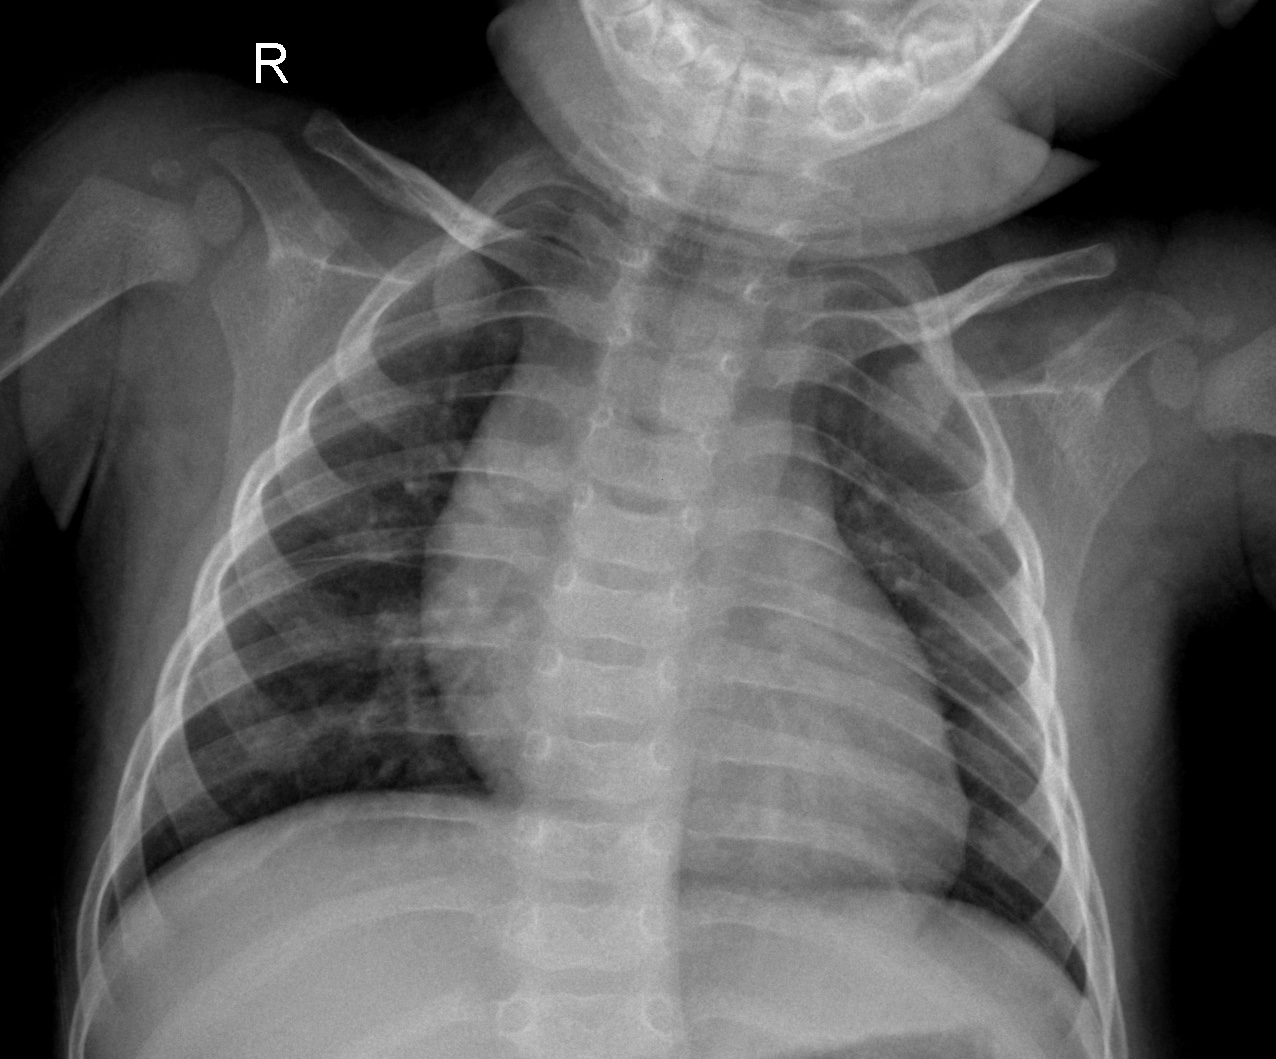
Diagnosis: NORMAL